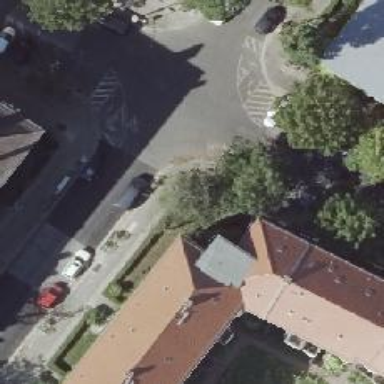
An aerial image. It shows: Unmarked crossing on asphalt footway.